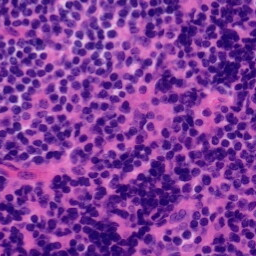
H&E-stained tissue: Tonsil